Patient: sex M, age 29
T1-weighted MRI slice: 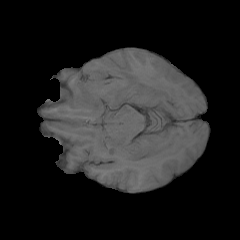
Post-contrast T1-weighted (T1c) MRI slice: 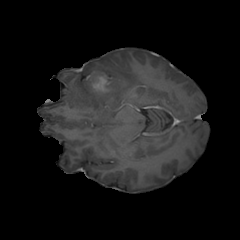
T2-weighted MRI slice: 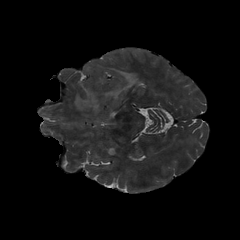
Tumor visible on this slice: yes
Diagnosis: Glioblastoma, IDH-wildtype
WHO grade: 4